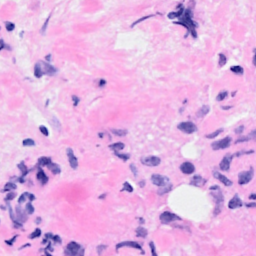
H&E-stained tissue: Breast